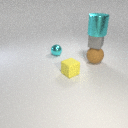
small cyan metal sphere behind small yellow rubber cube